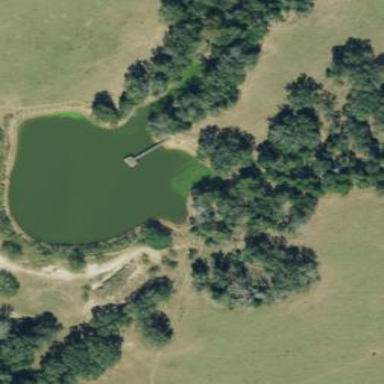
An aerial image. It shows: Pond with natural water.